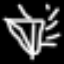
Label: diamond